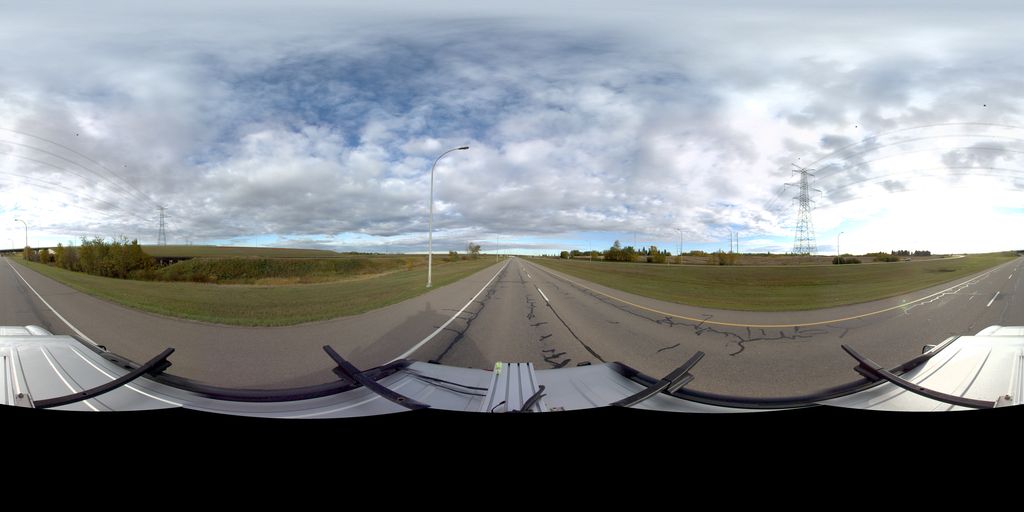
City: edmonton